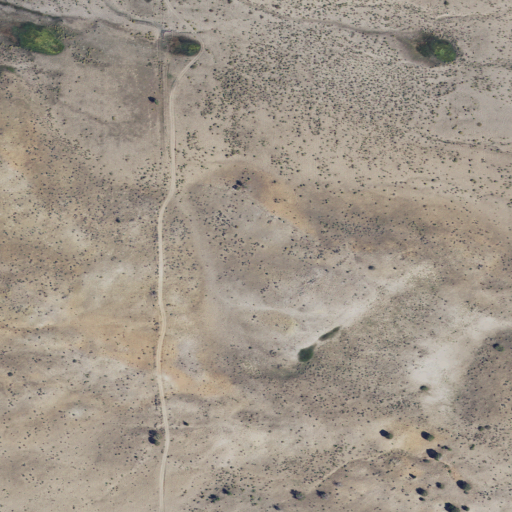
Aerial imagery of plain(s) in Utah named Scorups Meadows containing shrub, grassland, and open development